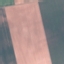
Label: AnnualCrop